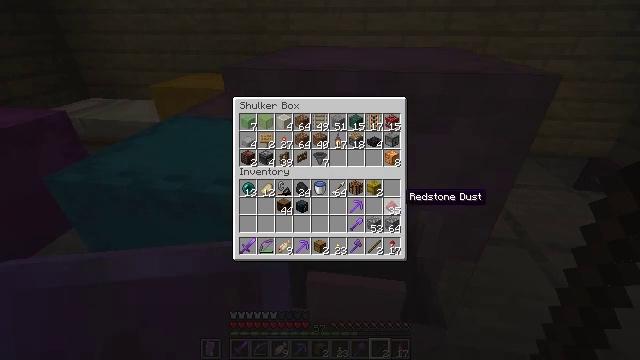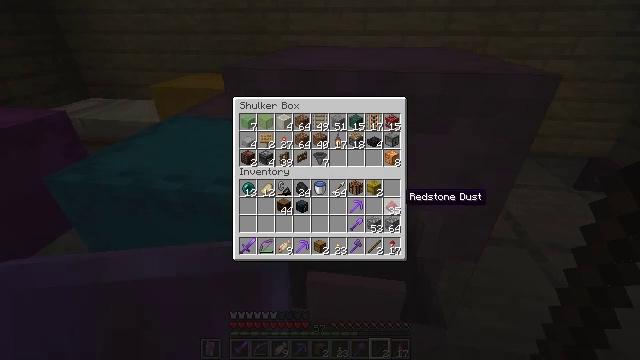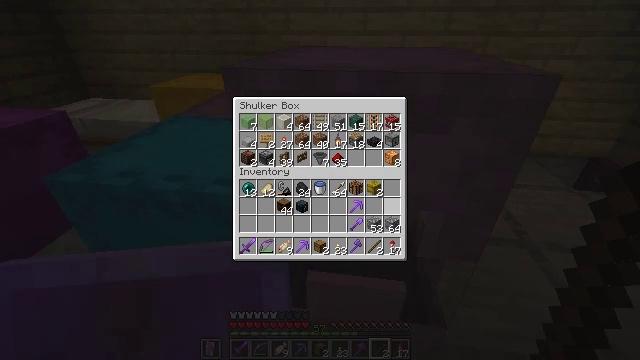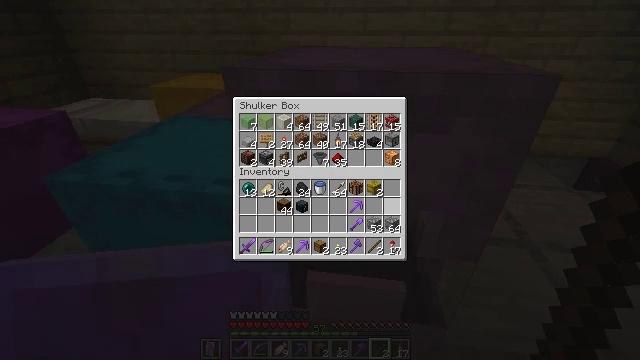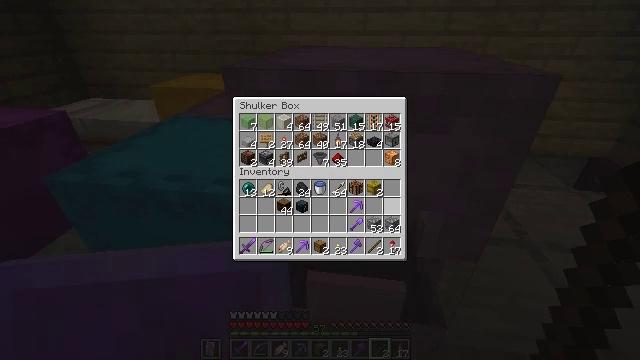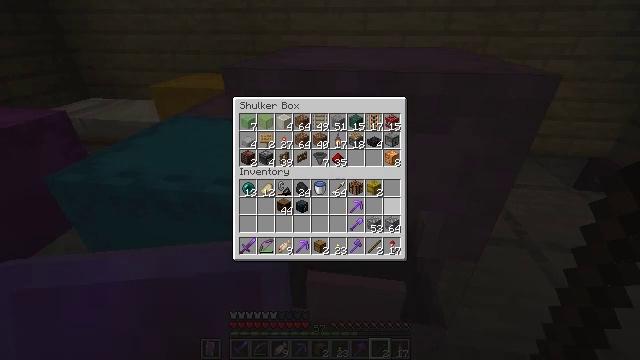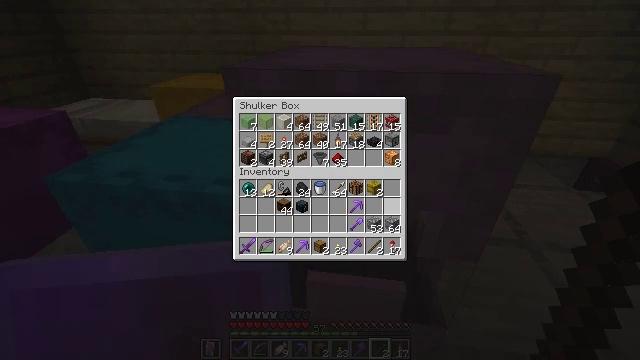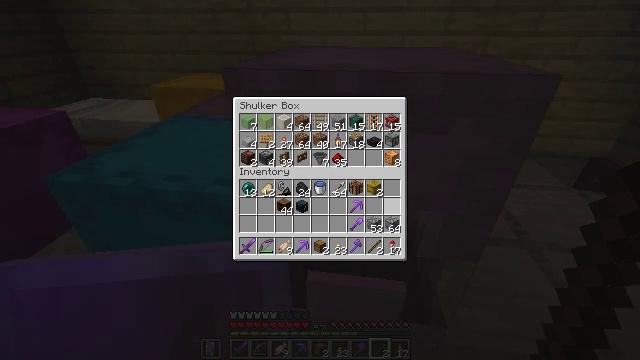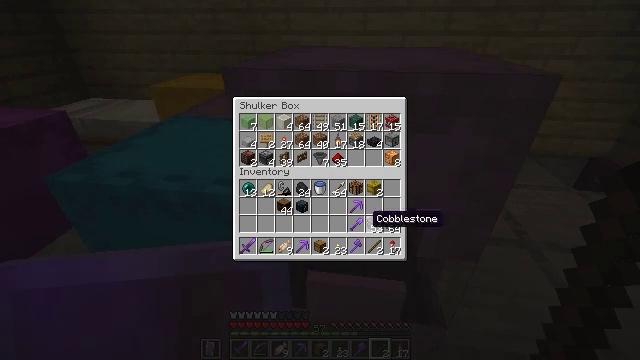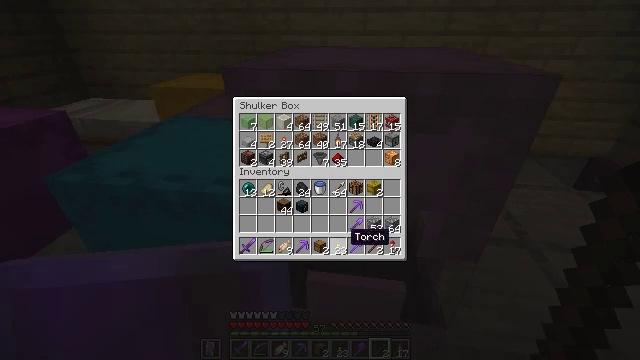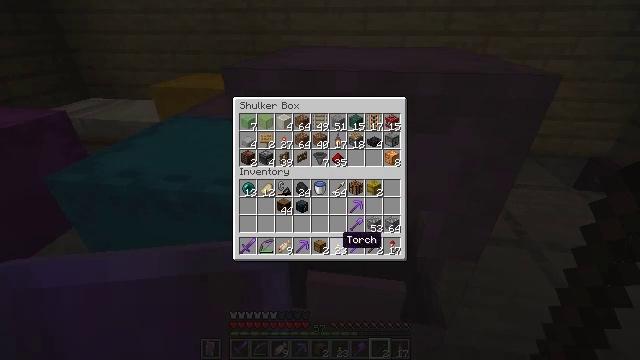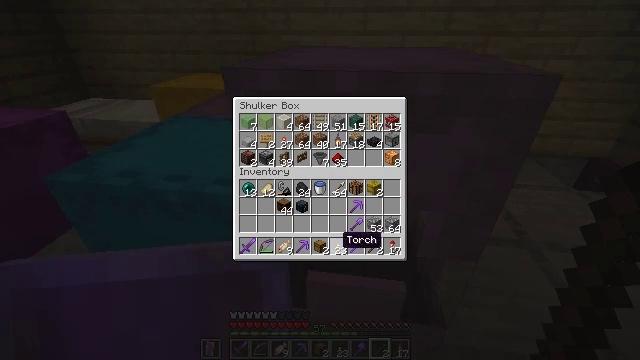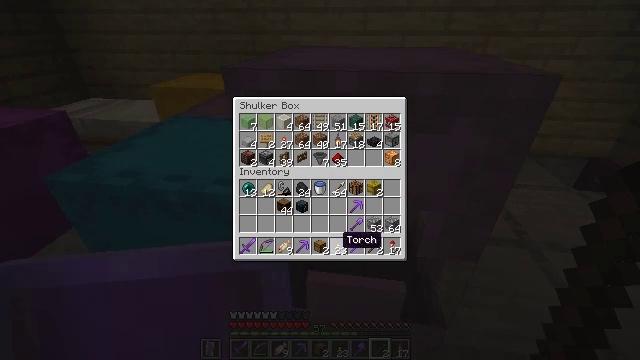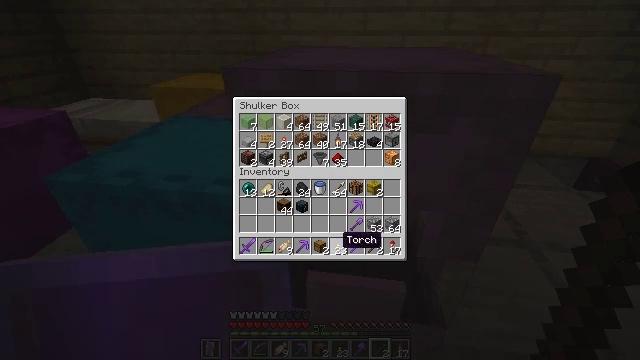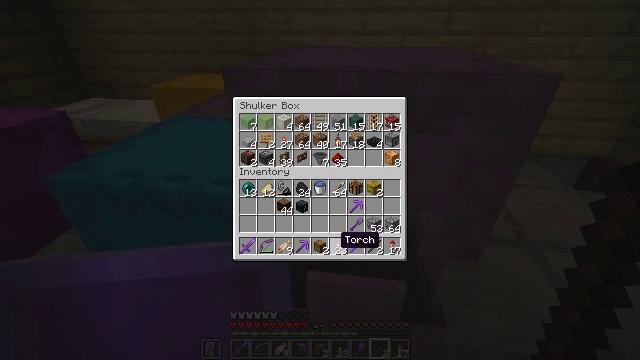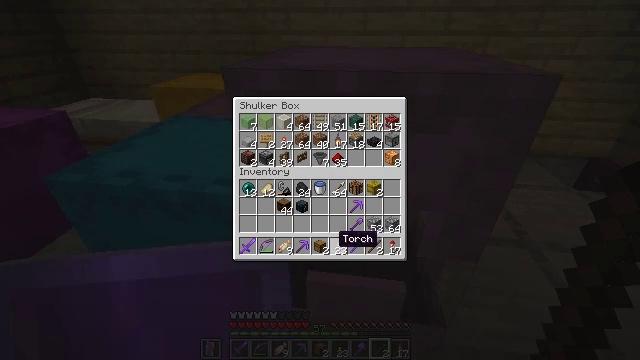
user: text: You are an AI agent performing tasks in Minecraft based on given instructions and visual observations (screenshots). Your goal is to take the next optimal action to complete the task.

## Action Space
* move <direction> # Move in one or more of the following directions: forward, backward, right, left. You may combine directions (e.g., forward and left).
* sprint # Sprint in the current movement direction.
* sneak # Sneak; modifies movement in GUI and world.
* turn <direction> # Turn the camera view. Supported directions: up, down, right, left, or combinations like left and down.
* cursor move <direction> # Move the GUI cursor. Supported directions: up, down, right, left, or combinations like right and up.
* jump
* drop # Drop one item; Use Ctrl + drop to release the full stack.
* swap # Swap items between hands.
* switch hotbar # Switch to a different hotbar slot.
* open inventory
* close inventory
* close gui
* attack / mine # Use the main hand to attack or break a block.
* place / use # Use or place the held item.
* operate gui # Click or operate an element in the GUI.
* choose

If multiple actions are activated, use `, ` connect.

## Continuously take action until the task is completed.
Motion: motion action
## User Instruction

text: Attack the brown shulker box to remove it.
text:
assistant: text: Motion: sneak
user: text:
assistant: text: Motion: sneak, attack / mine
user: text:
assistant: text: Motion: sneak, attack / mine
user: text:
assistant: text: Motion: sneak
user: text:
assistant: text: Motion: sneak
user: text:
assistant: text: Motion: sneak
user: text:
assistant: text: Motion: sneak, turn left
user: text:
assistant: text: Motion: sneak, turn left and down
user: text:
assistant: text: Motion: sneak, turn left and down
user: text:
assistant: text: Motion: sneak, turn left
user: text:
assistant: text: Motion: sneak
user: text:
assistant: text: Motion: sneak
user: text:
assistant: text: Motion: sneak
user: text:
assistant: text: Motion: sneak
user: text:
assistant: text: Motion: sneak
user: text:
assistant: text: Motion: sneak
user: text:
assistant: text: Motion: sneak
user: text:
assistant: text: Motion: sneak
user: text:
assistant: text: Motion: sneak
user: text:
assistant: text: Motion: sneak
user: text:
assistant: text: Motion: sneak
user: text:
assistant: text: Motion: sneak
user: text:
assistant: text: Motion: sneak
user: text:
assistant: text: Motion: sneak
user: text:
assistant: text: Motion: sneak
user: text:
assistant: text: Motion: sneak
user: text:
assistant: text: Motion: sneak
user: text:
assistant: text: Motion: sneak
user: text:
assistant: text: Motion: sneak, attack / mine
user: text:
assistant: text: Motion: sneak, attack / mine